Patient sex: F
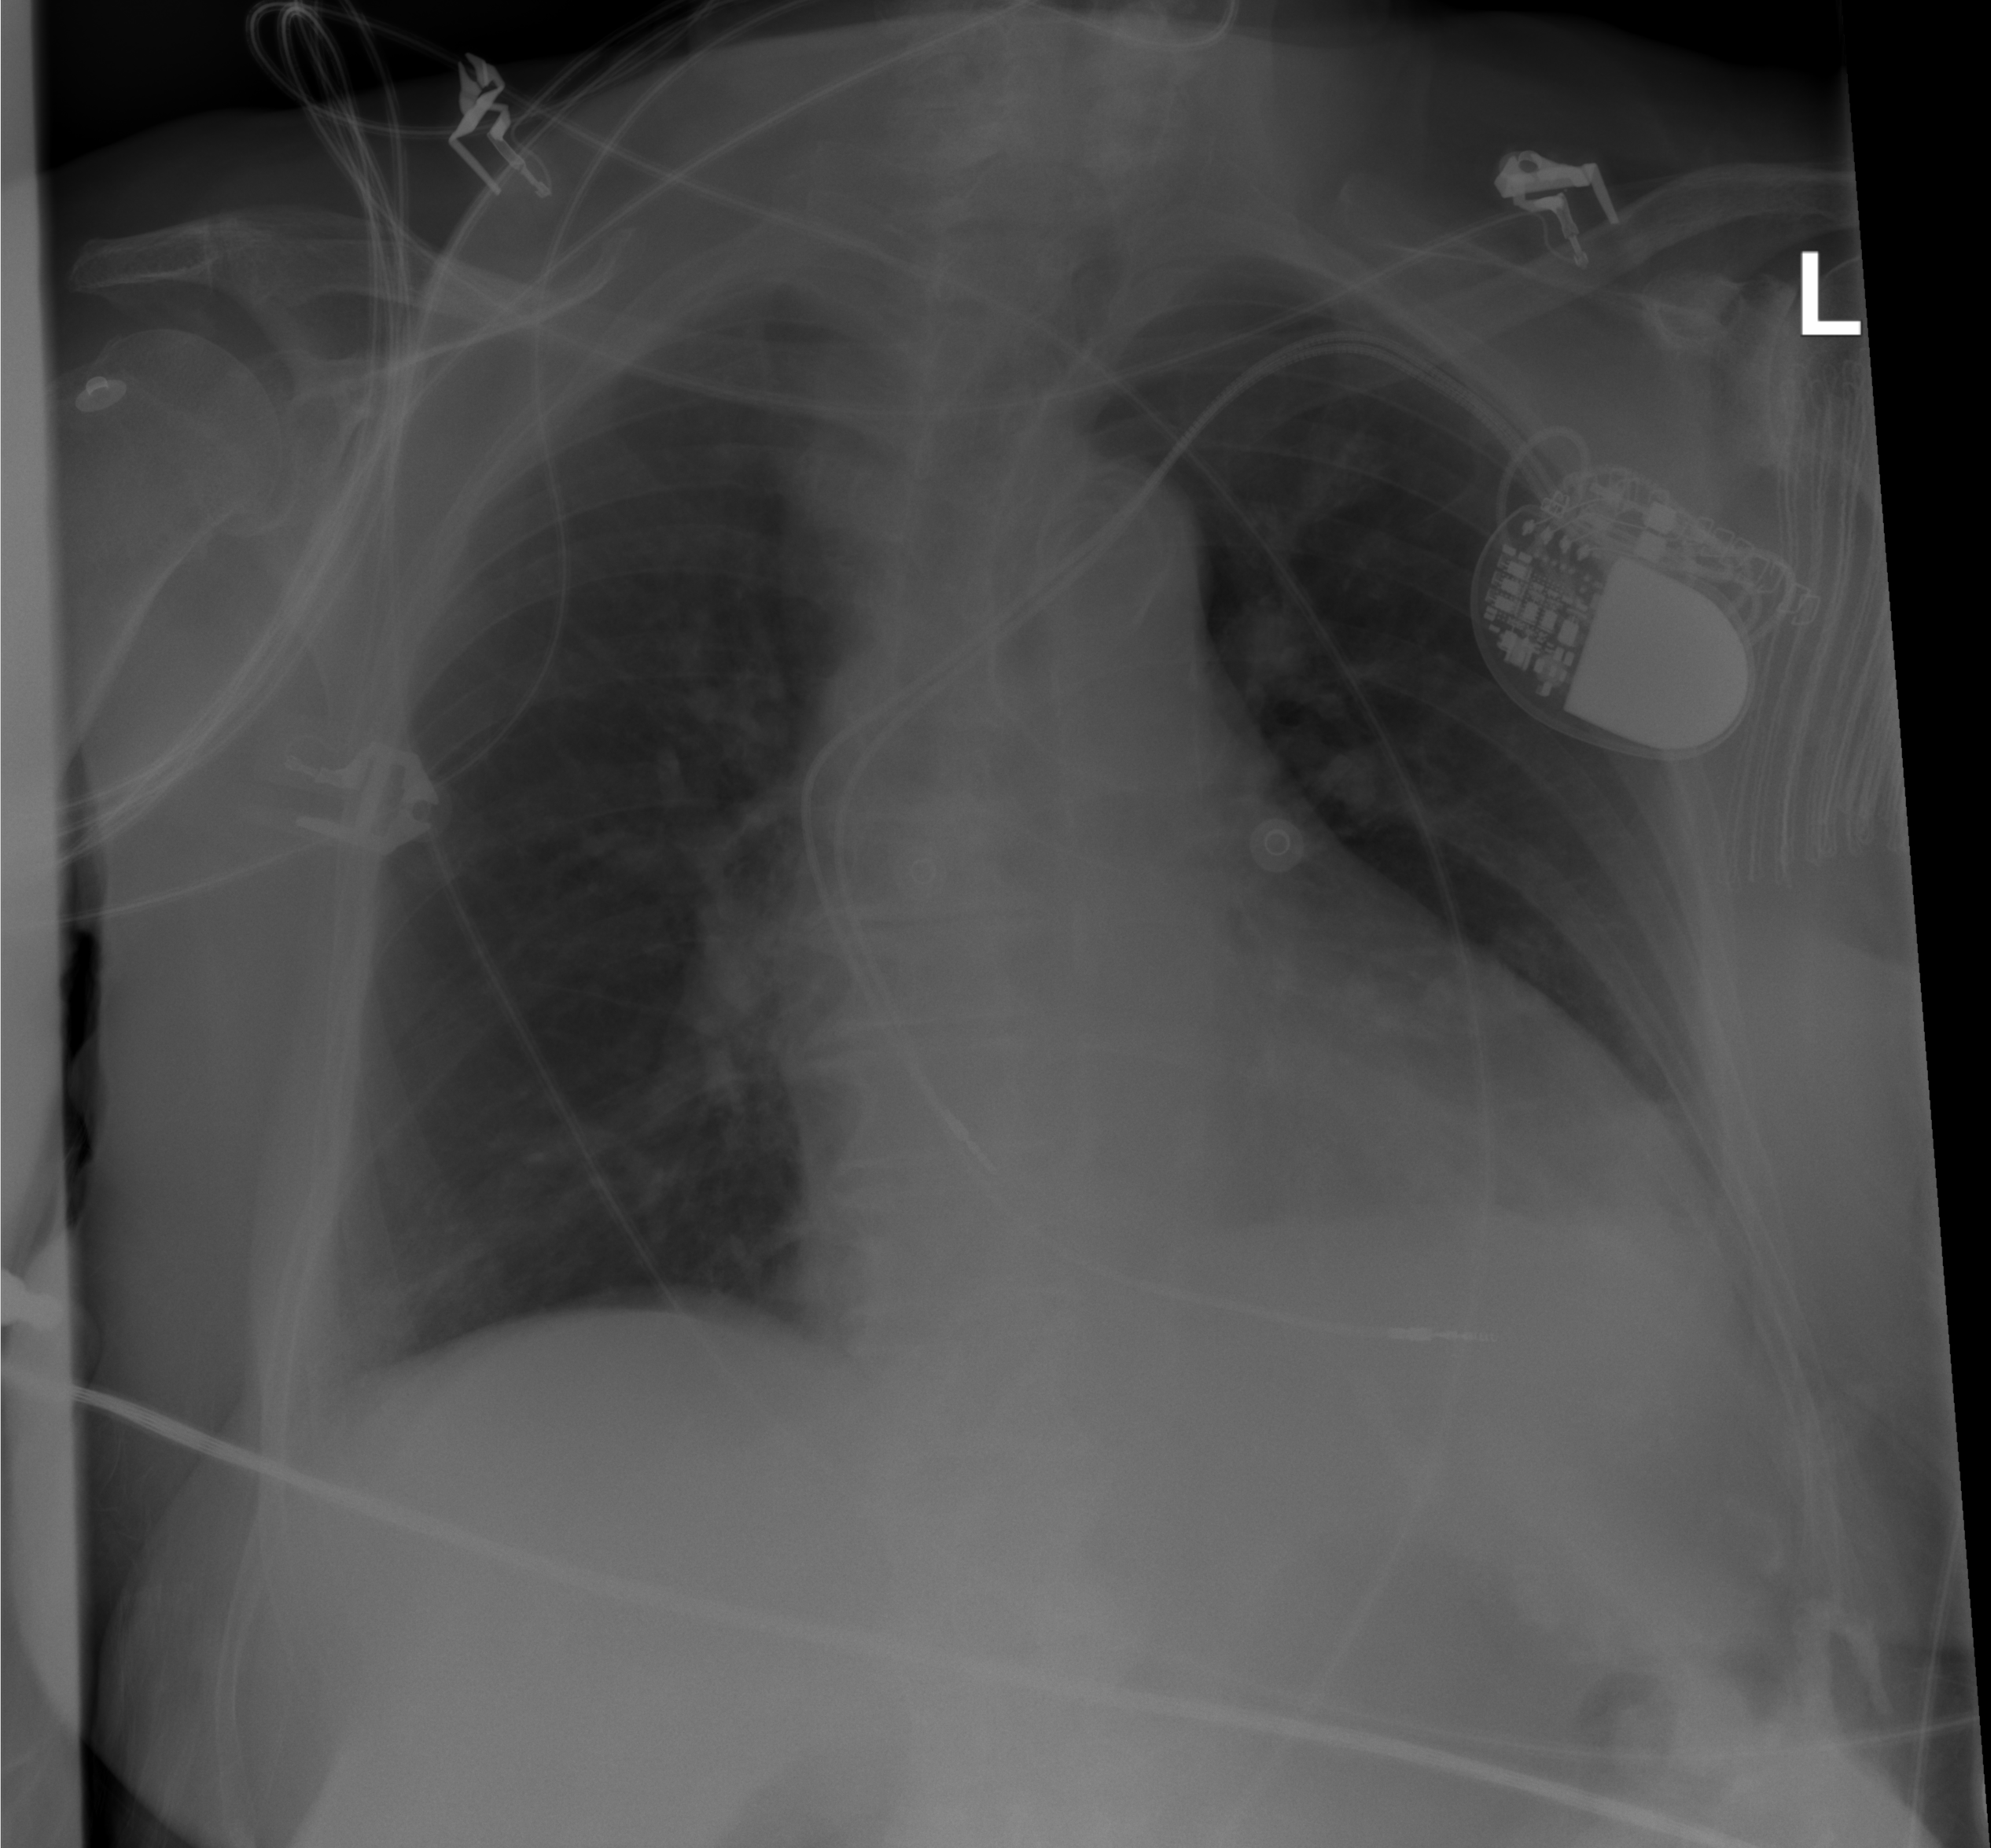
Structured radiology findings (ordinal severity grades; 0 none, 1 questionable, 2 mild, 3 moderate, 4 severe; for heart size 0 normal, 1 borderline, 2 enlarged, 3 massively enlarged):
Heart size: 2
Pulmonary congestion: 2
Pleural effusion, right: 1
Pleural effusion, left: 2
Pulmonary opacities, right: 2
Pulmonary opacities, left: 0
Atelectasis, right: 2
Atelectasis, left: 2